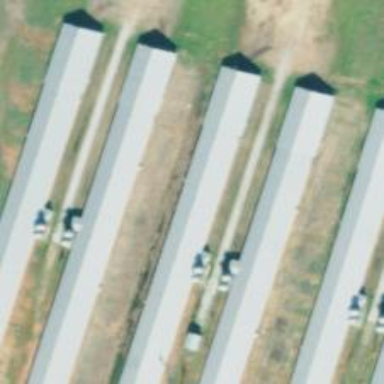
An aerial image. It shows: Farm auxiliary building.